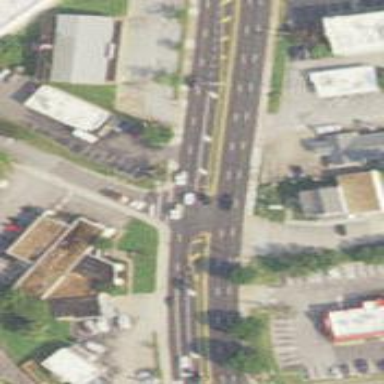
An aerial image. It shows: Uncontrolled footway crossing with line markings.